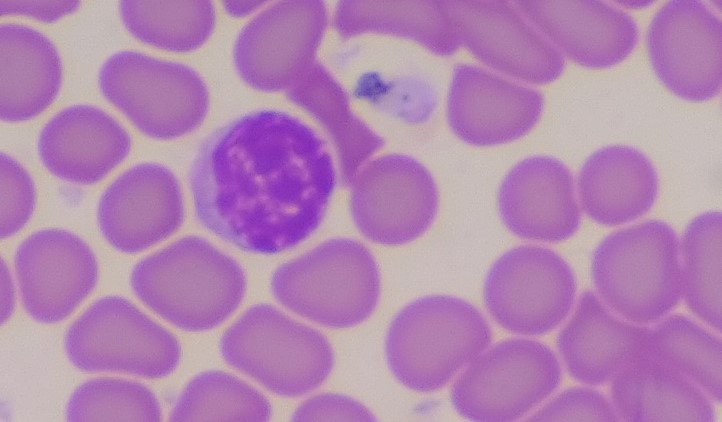
White blood cell type: Lymphocyte